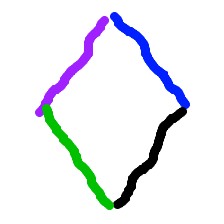
Shape: rhombus